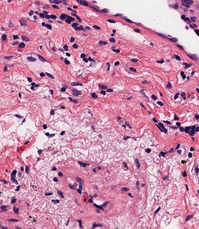
Tumor epithelial tissue: no
Tumor-associated stroma tissue: yes
Normal tissue: no